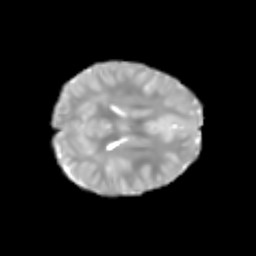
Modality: T2w
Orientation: axial
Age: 5
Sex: male
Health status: healthy